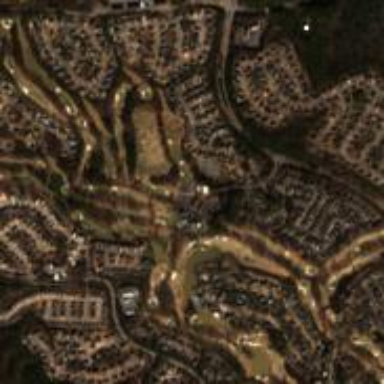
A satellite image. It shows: Golf course.